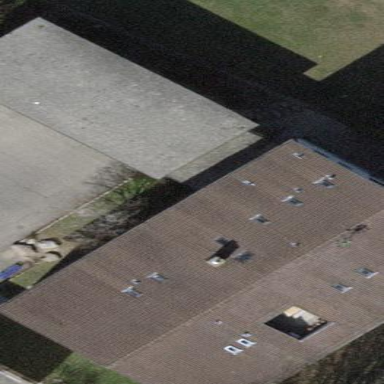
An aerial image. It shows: School building with tile roof.